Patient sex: M
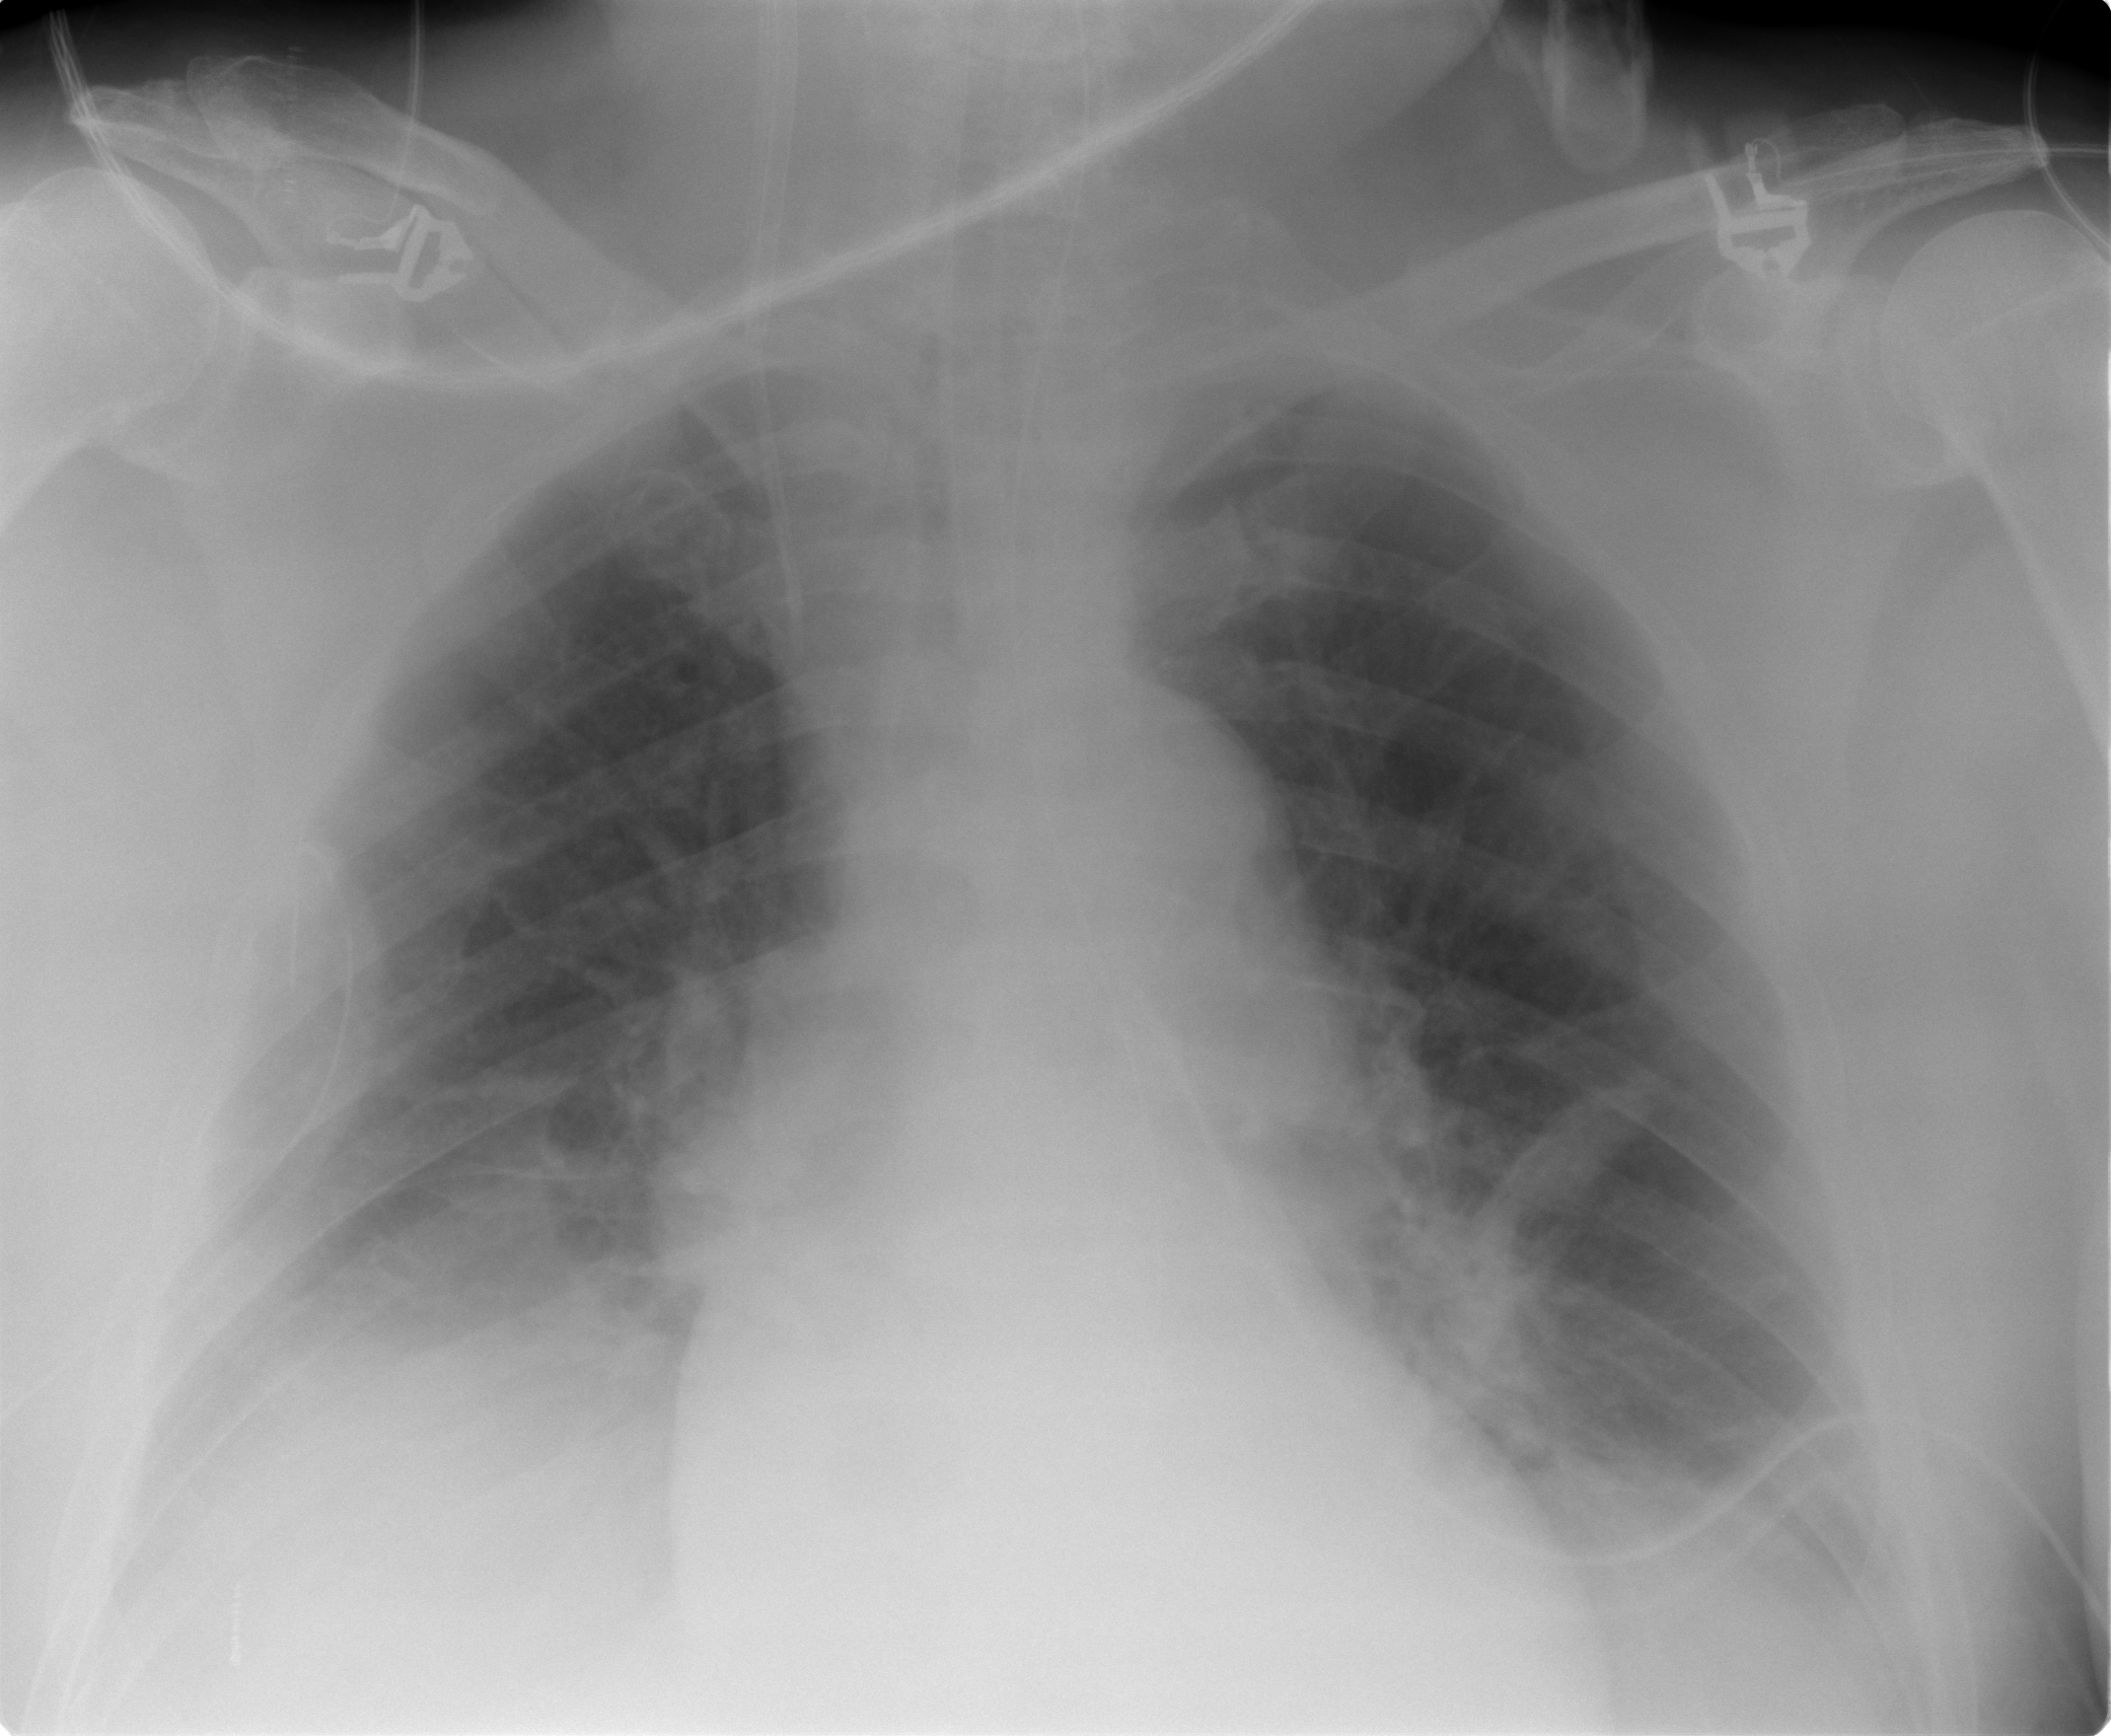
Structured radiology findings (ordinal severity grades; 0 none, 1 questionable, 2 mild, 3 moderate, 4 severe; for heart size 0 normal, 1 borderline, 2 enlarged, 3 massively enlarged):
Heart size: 0
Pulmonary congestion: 1
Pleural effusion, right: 2
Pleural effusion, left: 2
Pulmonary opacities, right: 0
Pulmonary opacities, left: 0
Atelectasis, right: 2
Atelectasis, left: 2